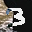
Label: 3